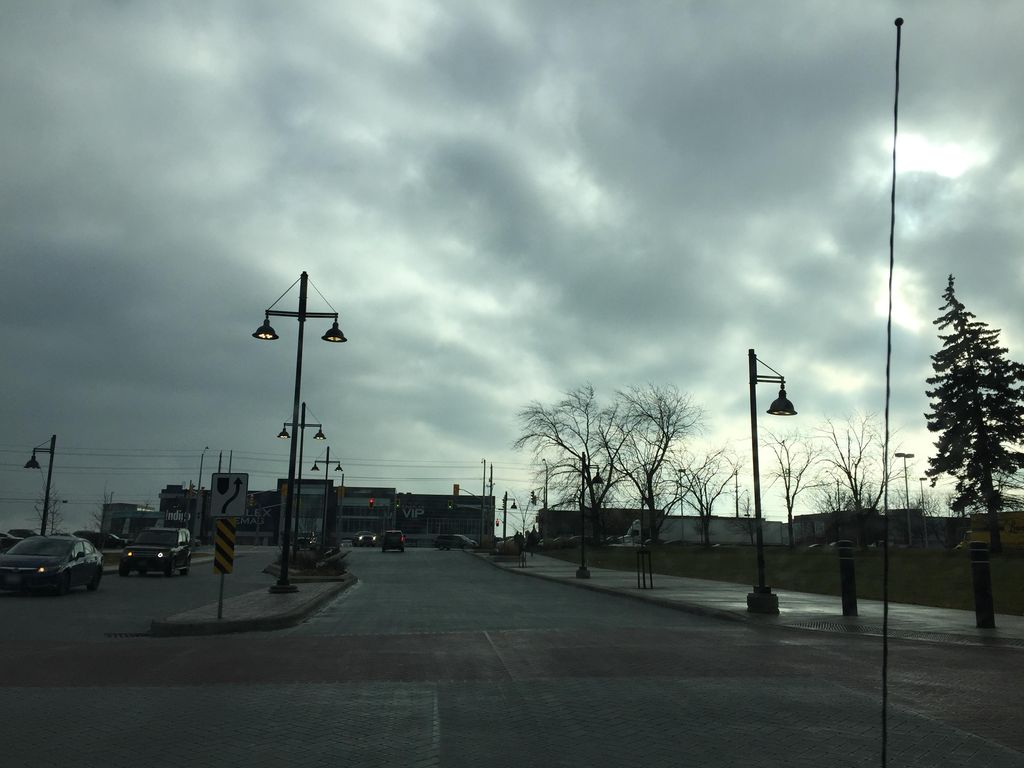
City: kitchener-waterloo